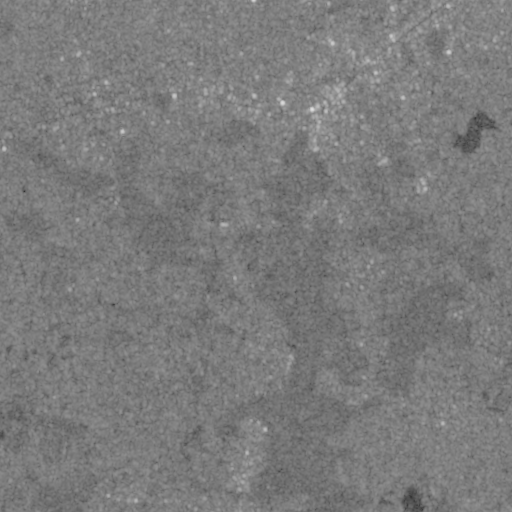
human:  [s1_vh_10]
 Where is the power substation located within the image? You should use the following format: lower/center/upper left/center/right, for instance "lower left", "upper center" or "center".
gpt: The power substation is located in the center of the image.
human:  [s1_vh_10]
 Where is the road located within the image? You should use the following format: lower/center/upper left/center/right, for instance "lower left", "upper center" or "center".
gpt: There is no road in the image.

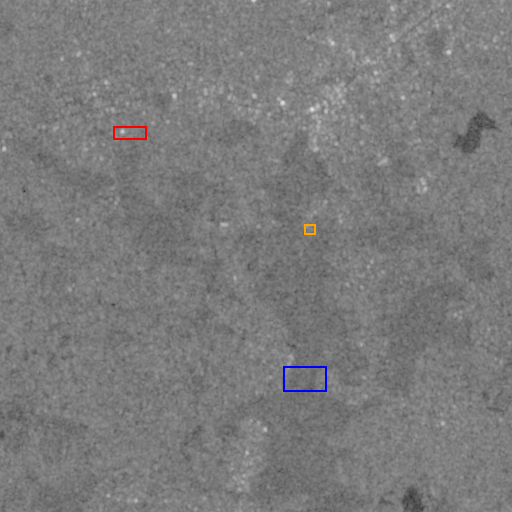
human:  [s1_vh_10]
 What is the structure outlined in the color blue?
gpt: The structure outlined in blue is a crop field.
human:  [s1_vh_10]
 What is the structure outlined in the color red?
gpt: The structure outlined in red is a park.
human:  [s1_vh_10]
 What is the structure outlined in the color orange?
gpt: The structure outlined in orange is a power substation.
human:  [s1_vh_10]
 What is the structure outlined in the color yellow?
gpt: There is no yellow outline.